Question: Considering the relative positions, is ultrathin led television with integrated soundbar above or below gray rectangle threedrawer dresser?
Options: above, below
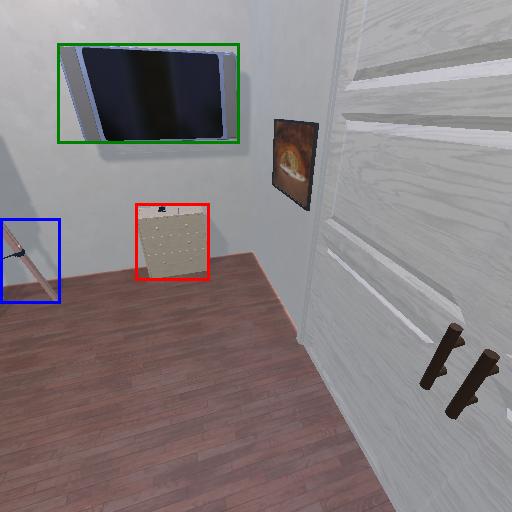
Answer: above